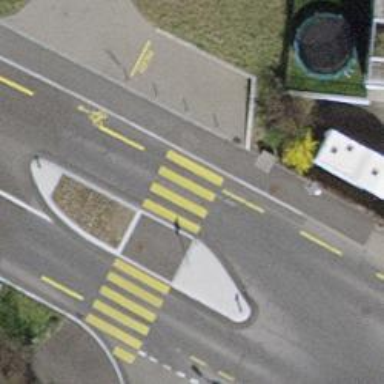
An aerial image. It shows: Marked crossing with traffic calming table.